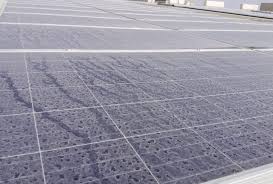
Label: Dusty